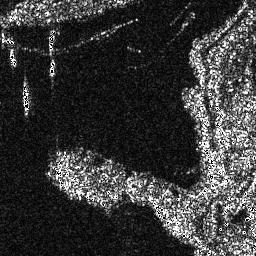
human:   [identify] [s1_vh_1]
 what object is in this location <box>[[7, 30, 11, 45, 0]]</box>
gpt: <ref>1 small ship at the left</ref>